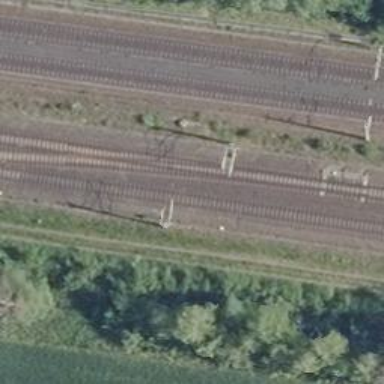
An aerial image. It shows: Railway milestone with catenary mast.